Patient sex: M
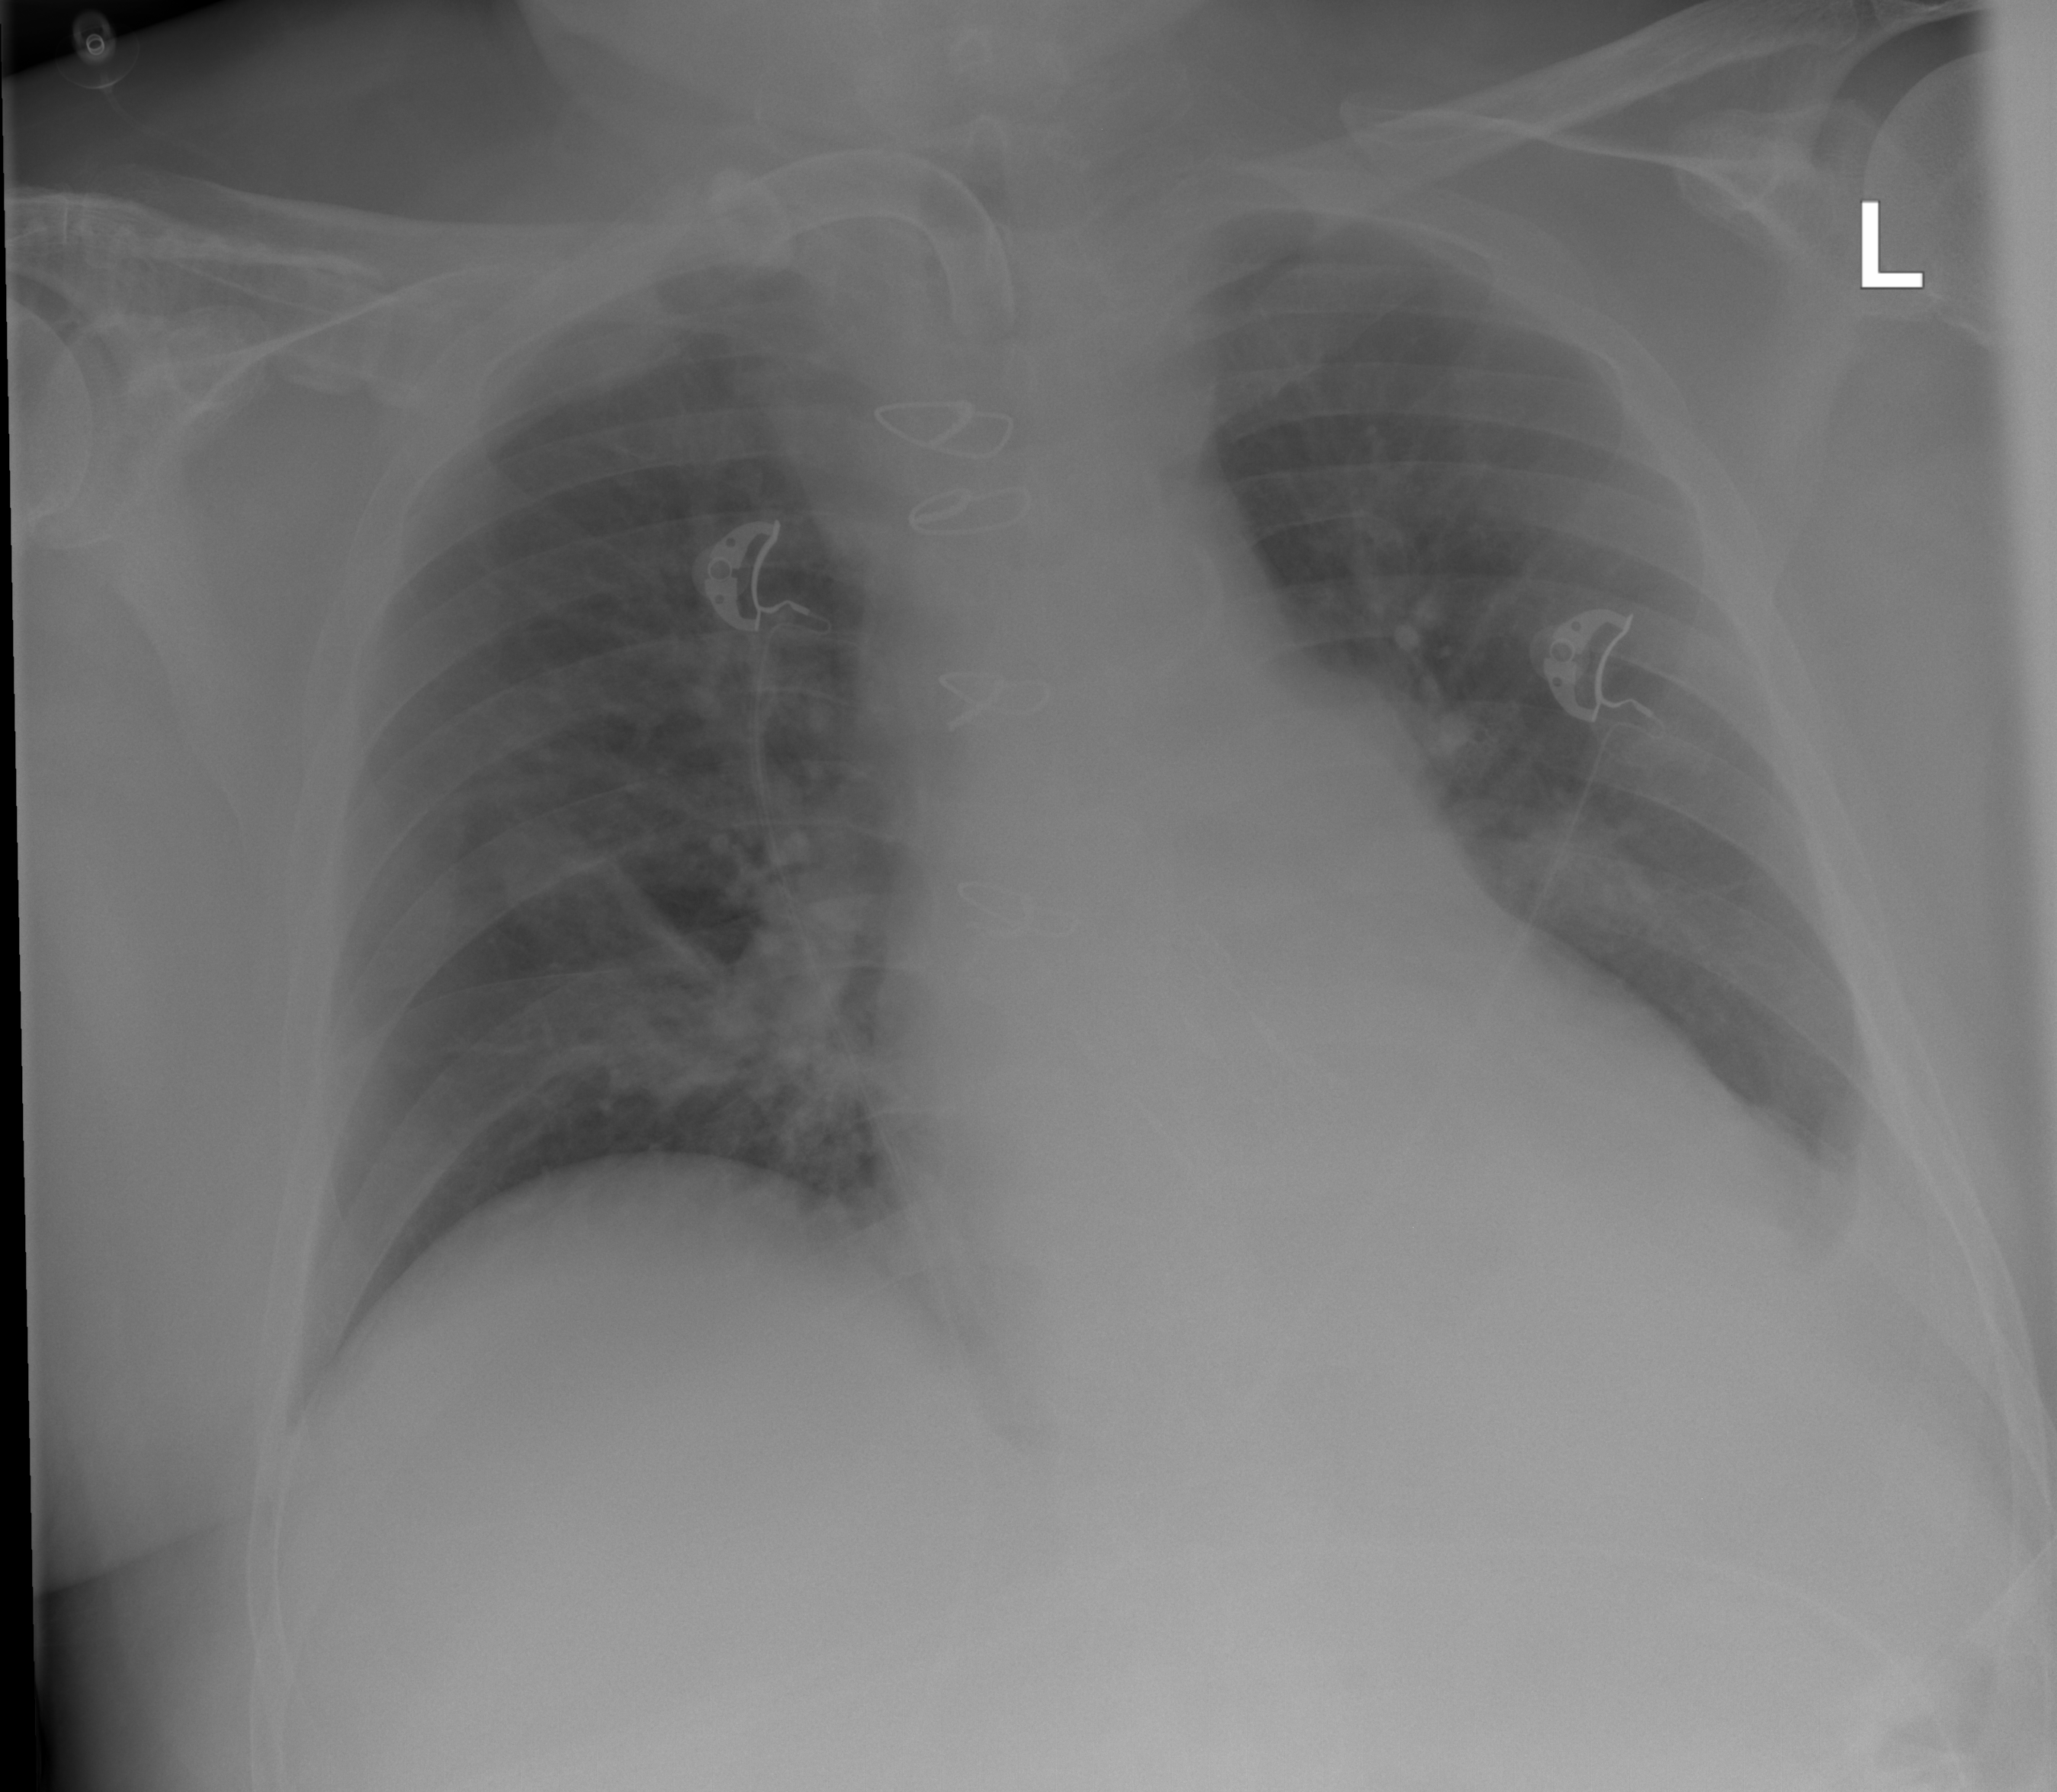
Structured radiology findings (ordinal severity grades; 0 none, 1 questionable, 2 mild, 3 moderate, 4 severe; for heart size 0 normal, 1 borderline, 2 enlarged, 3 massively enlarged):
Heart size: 0
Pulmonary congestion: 1
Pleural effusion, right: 0
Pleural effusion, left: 1
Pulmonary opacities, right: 0
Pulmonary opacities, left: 0
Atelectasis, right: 2
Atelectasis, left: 1